Question: I Have a table with this columns:
'''
login ,couleur1,parties,gagnees
'''
I would like to print an array exactly like this one:
>
In Silex I get all data in an array
'''
$app->get('/userlist', function(Application $app) {
$recup= $app['db']->executeQuery('SELECT * FROM users');
$results = $recup->fetchAll();
return $app['twig']->render('example.twig', array('users' => $results));
});
$app->run();
[enter image description here][2]?>
'''
In Twig I tried to align them, but I can't get it like in the photo.
'''
{% for row in users %}
<ul style="list-style: none;">
<li style="float:left; margin-right:30px" >{{ row.login }}</li>
<li style="float:left; margin-right:30px">{{row.parties}}</li>
<li style="float:left; margin-right:30px">{{row.couleur1}}</li>
<li style="float:both">{{row.couleur2}}</li>
</ul>
{% endfor %}
'''
I would make that without separating CSS and Twig.
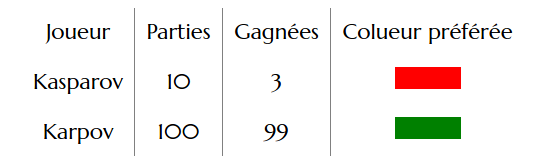
Answer: It will be something like this:
'''
<table>
<tr>
<td>Joueur</td>
<td>Parties</td>
<td>Gagness</td>
<td>Colueur Preferee</td>
</tr>
{% for row in users %}
<tr>
<td>{{ row.login }}</td>
<td>{{row.parties}}</td>
<td>{{row.couleur1}}</td>
<td>{{row.couleur2}}</td>
</tr>
{% endfor %}
</table>
'''
and apply some CSS for colors and looks.